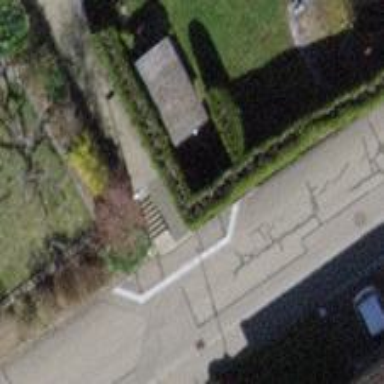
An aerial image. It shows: Set of steps on the road with adjacent ramp.